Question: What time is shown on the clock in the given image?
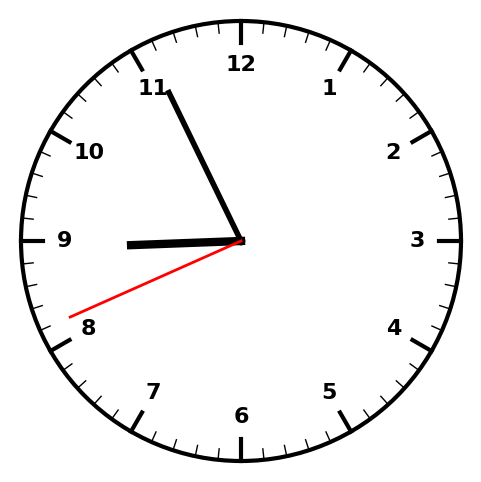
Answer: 08:55:41